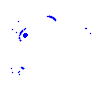
Particle: pion